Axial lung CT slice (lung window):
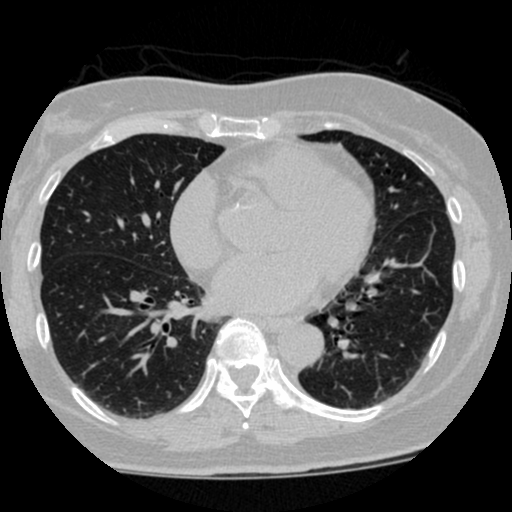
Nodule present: no